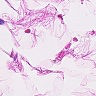
Metastatic tissue present: no